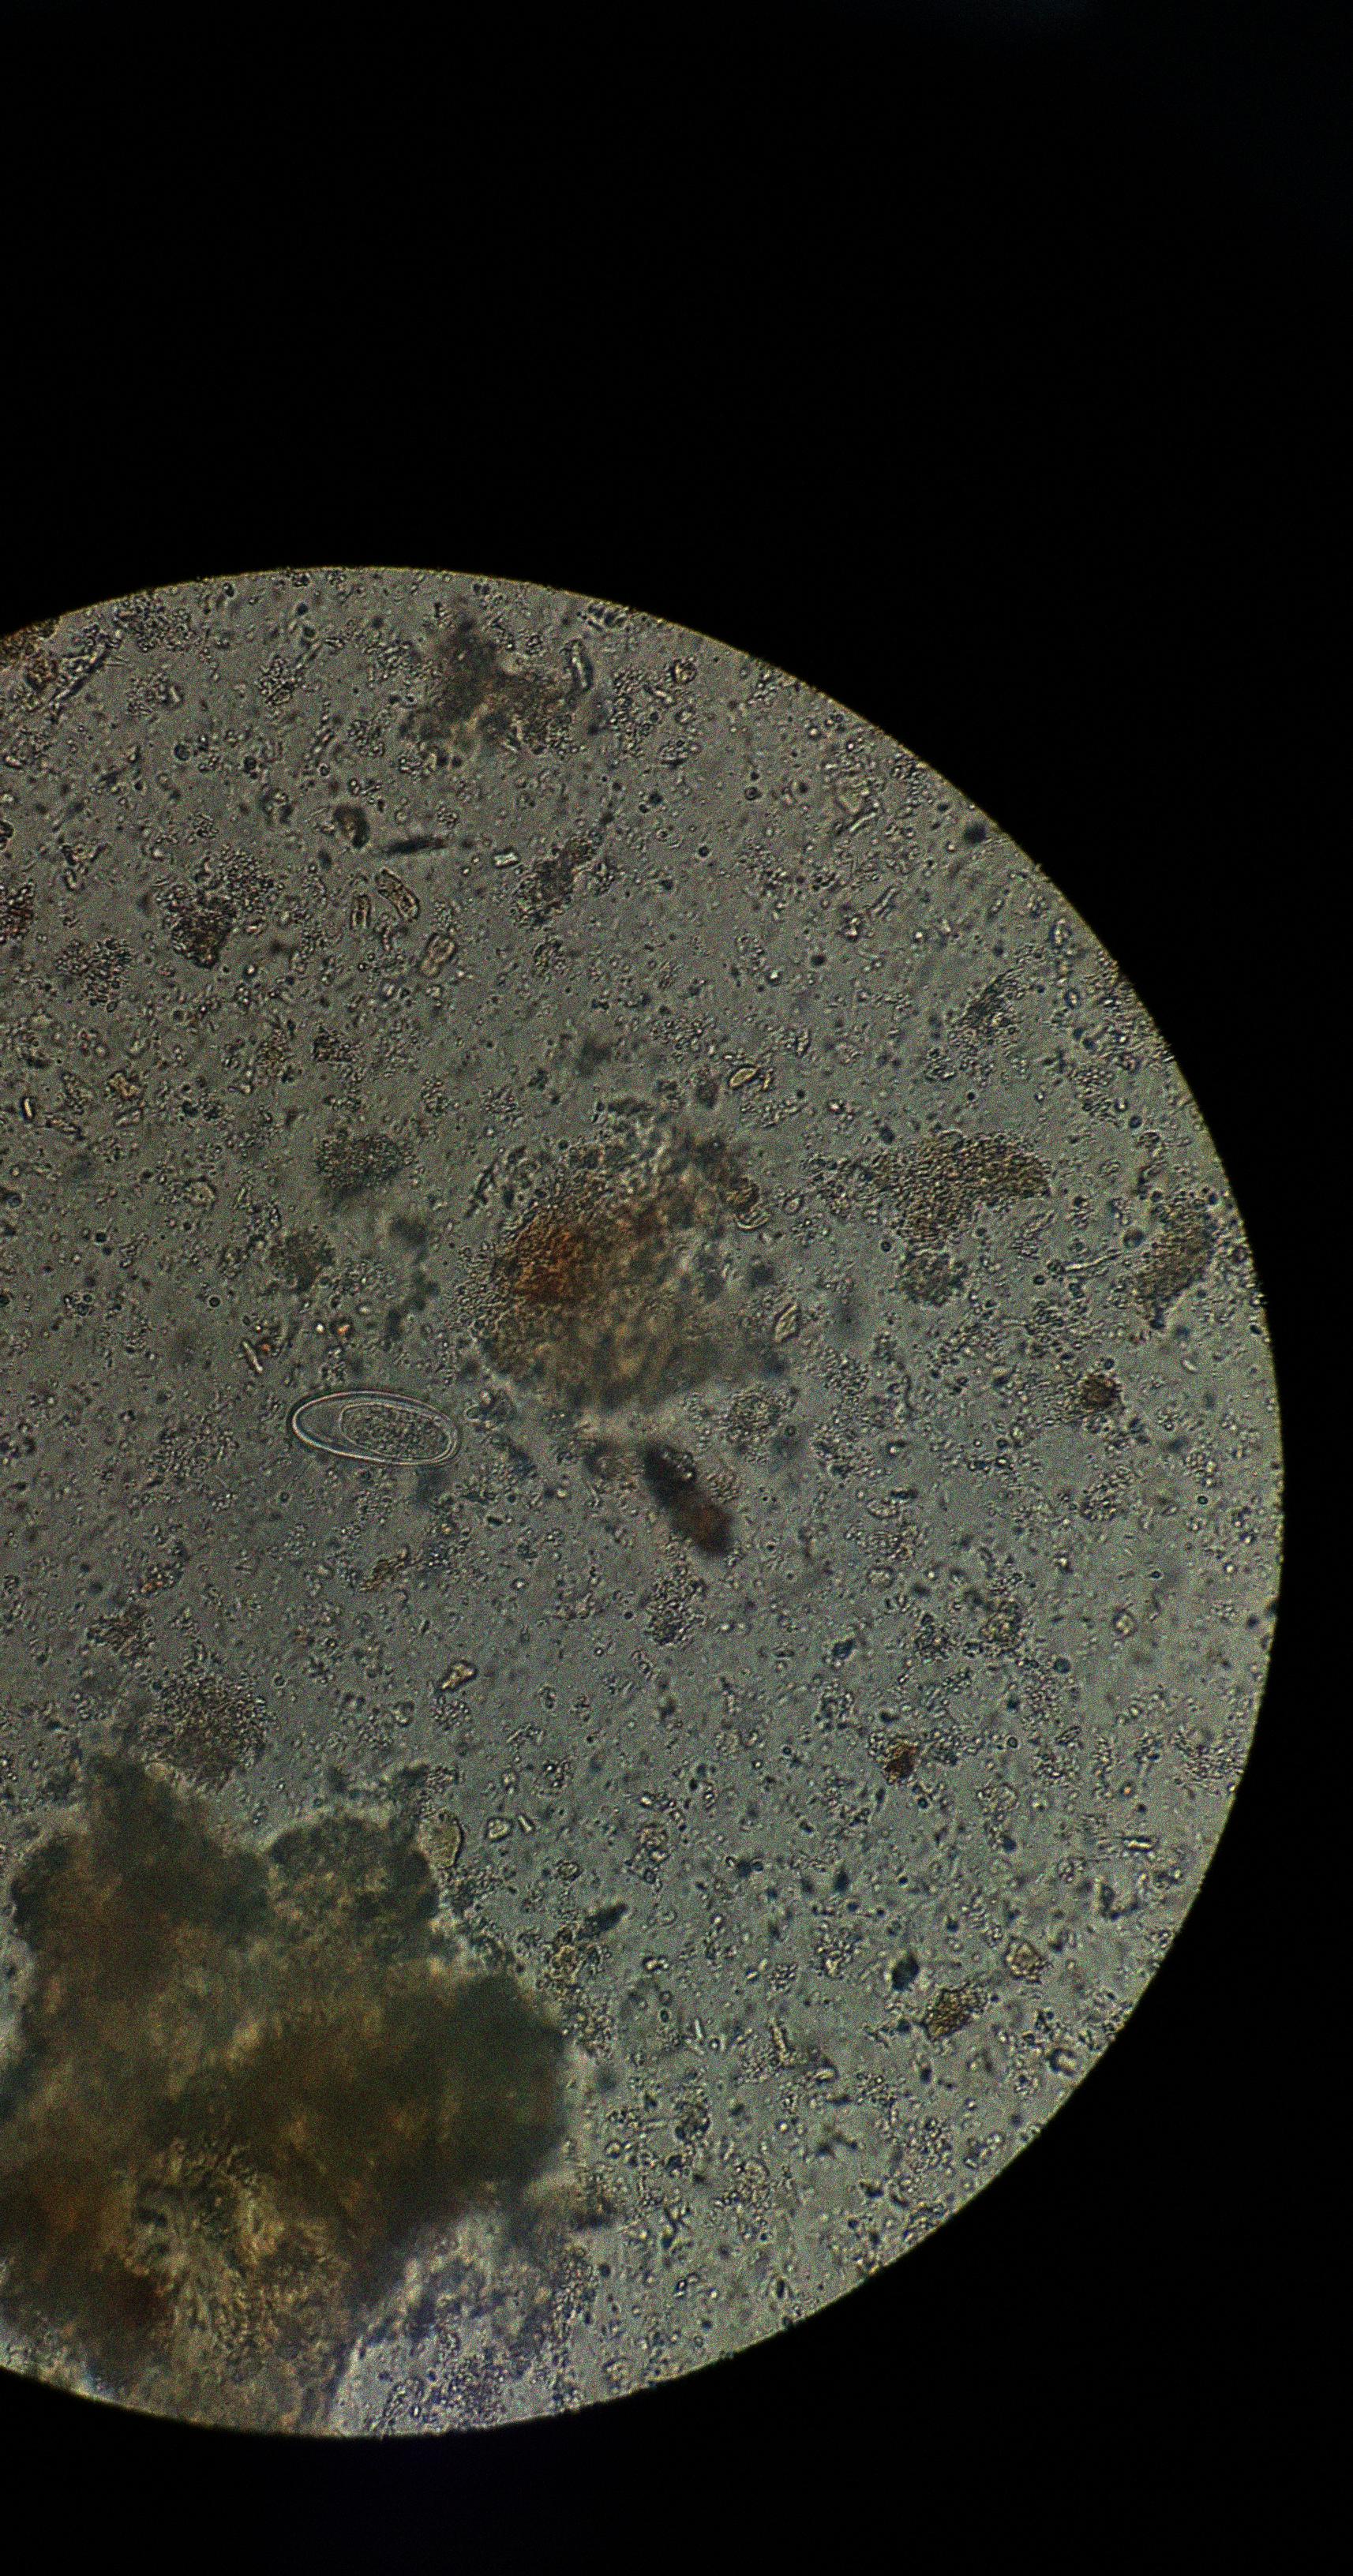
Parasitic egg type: Enterobius vermicularis